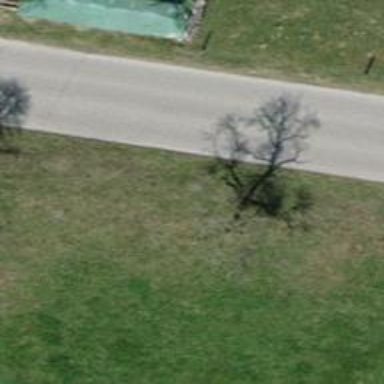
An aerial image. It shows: Broadleaved tree in natural setting.